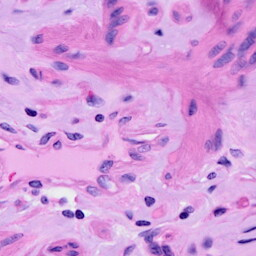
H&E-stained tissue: Ovarian